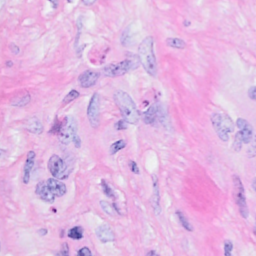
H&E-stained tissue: Breast